Question: I've been using phantom.js on Windows 7 for quite some time now (I think v1.4.0 was the first version I used) and everything was always fine. But for some reason the process isn't properly terminated any longer when calling phantom.exit() and I absolutely don't know why.
The problem started to occur in v1.7.0, from one day to another. Everything once worked fine in 1.7.0 but then it did no more. Even after upgrading to 1.8.0 and now 1.9.0 it still doesnt work. The console just hangs. I can't type anything, phantomjs.exe is still listed in the list of processes in the taskmanager, even CTRL+C doesn't do anything. The whole thing is just frozen.
The underscore in the console blinks as if it expected more input but I can't type anything. The only chance I have is to close the cmd window using the [X] button which is totally dumb for automated testing.
I use the precompiled binaries I downloaded from <URL> and as I said: it stopped working from one day to another. I even reinstalled it a few times, even to different folders but the process just doesn't get terminated any longer. Anyone who has an idea what the problem could be?

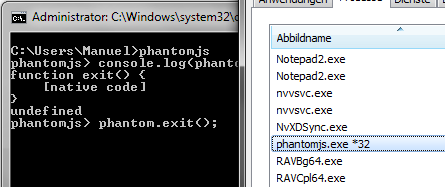
Answer: This is a known issue with the Nvidia drivers when you have two cards.
To resolve this issue you need to select "High-performance NVidia processor" in the NVidia control panel (NVidia Control Panel > Manage 3D Settings > Global Settings).
Read more here: <URL>